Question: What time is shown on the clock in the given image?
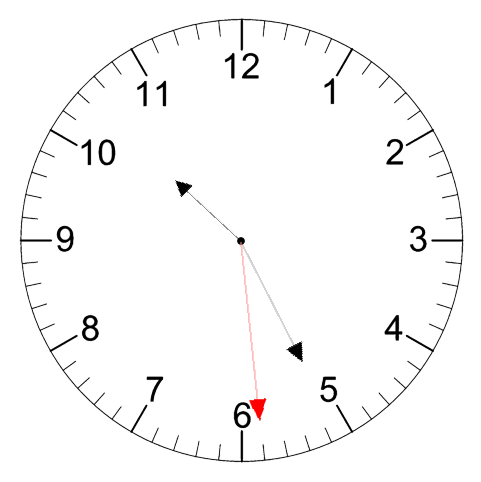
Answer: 10:25:29